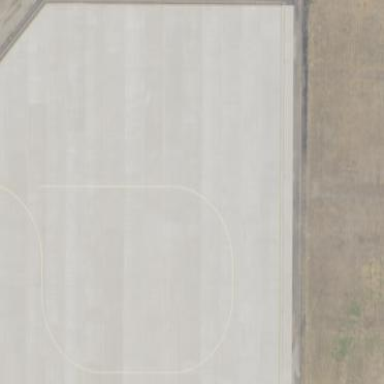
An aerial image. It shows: Apron at the airport.